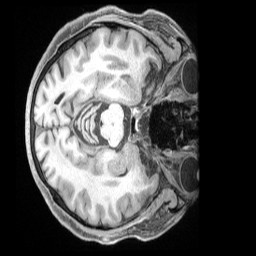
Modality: T1w
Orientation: axial
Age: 65
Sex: male
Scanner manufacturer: siemens
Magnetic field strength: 3 T
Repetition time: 2.5 s
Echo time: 0.00222 s